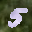
Label: 5